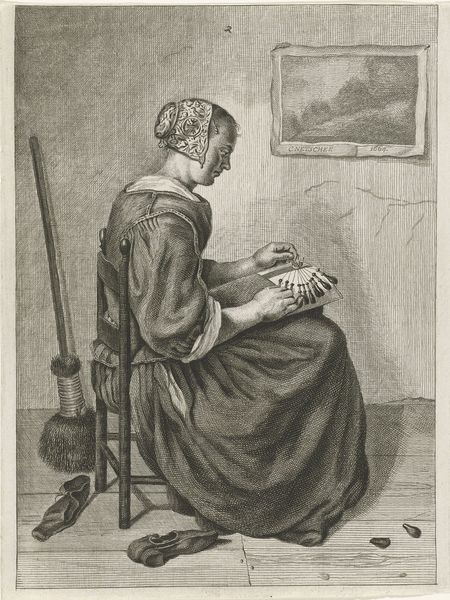
Titel: Kantmaakster
Künstler: Pieter de Mare
Standort: Amsterdam
Institution: Rijksmuseum
Schlagwörter: tete, chapeau, chaise, femme, gravure, bois, peinture, main, robe, coiffe, fille, dessin, fusain, jeune fille, encre, dentelle, mains, plomb, souliers, balai